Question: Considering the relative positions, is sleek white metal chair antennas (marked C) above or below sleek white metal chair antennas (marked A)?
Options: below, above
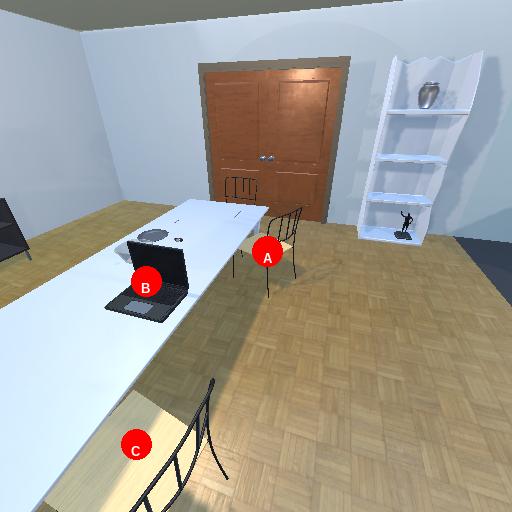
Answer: below